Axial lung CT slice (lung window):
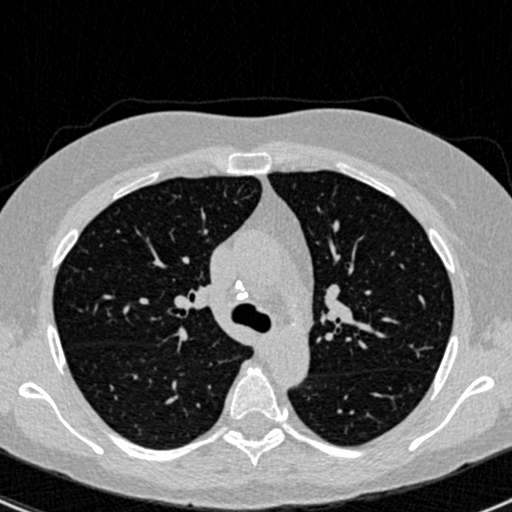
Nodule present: no